На два вращающихся в противоположных направлениях цилиндрических валика радиуса $R=0.5~м$ положили длинный однородный брус (см. рисунок) так, что его центр масс оказался смещенным от оси симметрии на $\alpha L$, где $\alpha=\frac{3}{8}$, a $L=2~м$ — расстояние между осями валиков.  Затем брус без толчка отпустили. Коэффициент трения между брусом и валиками равен $k=0.3$ и не зависит от их относительной скорости. Угловая скорость вращения валиков $\omega_{1}=10~с^{-1}$. После того, как колебания установились, угловую скорость вращения валиков уменьшили в $10$ раз.
Найдите частоту и амплитуду $A_{2}$ новых установившихся колебаний бруса.
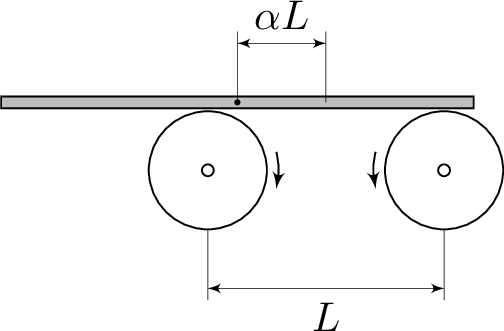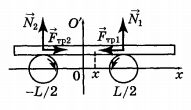
Решение: Обозначим через $x$ смещение центра масс бруса, $N_{i}$ — реакция опор (см. рисунок).  Запишем второй закон Ньютона и уравнение моментов относительно центра масс: $$ N_{1}+N_{2}=M g, \\ N_{1}(L / 2-x)=N_{2}(L / 2+x), $$ где $M$ — масса бруса, $g$ — ускорение свободного падения. Предположим, что проскальзывание есть на обоих валиках. Тогда $$ F_{тр}=k\left(N_{1}-N_{2}\right)=-k M g 2 x / L. $$ Из второго закона Ньютона в проекции на горизонтальную ось следует, что брус будет совершать гармонические колебания с частотой $$ \omega_{0}=\sqrt{2 k g / L}=1.72~с^{-1}. \quad (1) $$ Из $(1)$ видно, что частота колебаний не зависит от начальных условий и от скорости вращения валиков. Следовательно и после уменьшения скорости вращения валиков эта частота не изменится, т.е. $\Omega=\omega_{0}$. До уменьшения скорости вращения валиков амплитуда колебаний бруса $A_{1}=\alpha L=0.75~м$, а амплитуда скорости $$ v_{1}=A_{1} \omega_{0} \simeq 1.29~м/с. $$ Поскольку $v_{1}<\omega R=5~м/с$, предположение о проскальзывании бруса по обоим валикам оказалось верным. Новая скорость вращения валиков $\omega_{2}=0.1 \omega_{1}$. Амплитуда скорости бруска $v_{2}=A_{2} \omega_{0}$ не должна быть больше скорости точек поверхности валиков, т.е. $$ A_{2} \omega_{0}=\omega_{2} R. $$ Отсюда $$ A_{2}=\frac{\omega_{2}}{\omega_{0}} R \simeq 0.29~м. $$
Ответ: $$ \omega_{0}=\sqrt{2 k g / L}=1.72~с^{-1}. $$ $$ A_{2}=\frac{\omega_{2}}{\omega_{0}} R \simeq 0.29~м. $$
Темы:
T, Механика, Динамика, Частота колебаний, Колебания, Всероссийские, Сухое трение, Трение